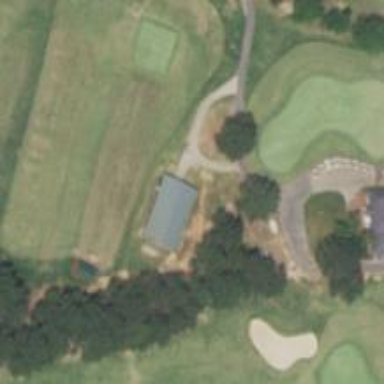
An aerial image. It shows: Path for both roads and golfers.